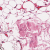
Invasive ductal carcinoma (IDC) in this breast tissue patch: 0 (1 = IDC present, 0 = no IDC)